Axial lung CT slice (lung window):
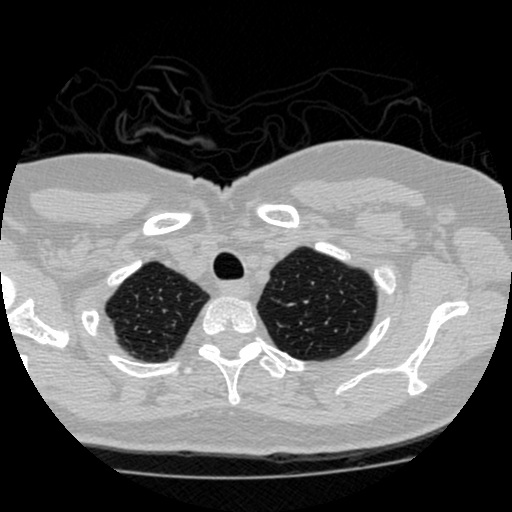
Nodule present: no